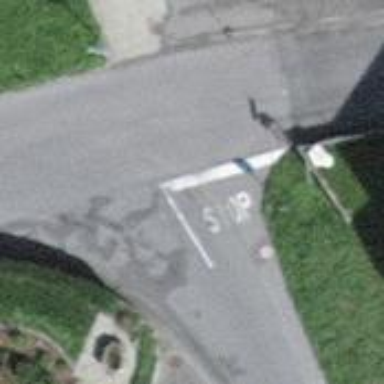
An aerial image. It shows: Road with stop sign.